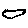
Label: cloud